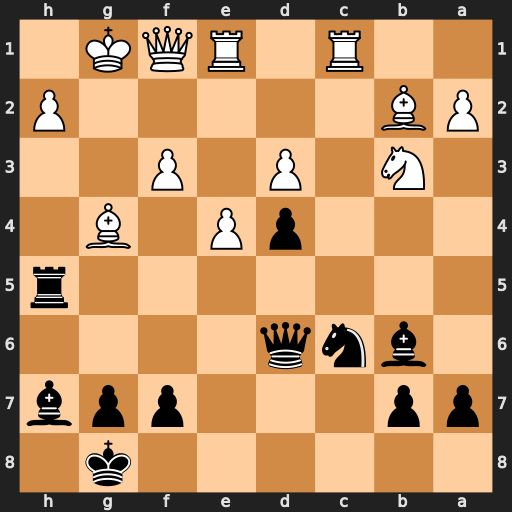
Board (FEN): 6k1/pp3ppb/1bnq4/7r/3pP1B1/1N1P1P2/PB5P/2R1RQK1
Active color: b
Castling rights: -
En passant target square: -
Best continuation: Qxh2#